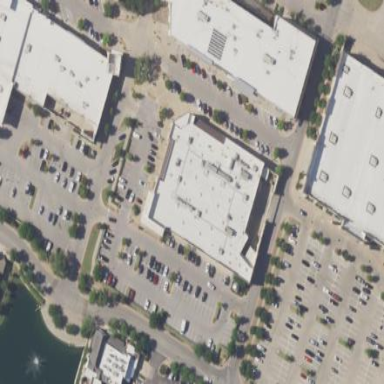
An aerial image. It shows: Supermarket located in building.